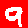
Digit: 9